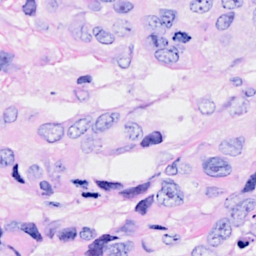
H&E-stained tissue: Breast